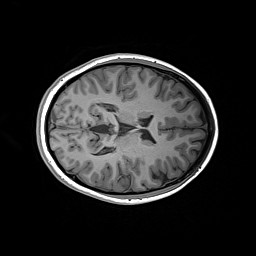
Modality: T1w
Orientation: axial
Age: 21
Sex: female
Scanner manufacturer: siemens
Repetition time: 2.2 s
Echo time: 0.00244 s